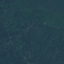
Label: Forest